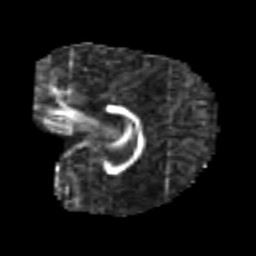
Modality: FA
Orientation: sagittal
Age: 7
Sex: male
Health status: healthy